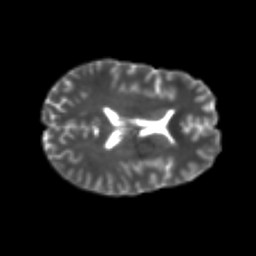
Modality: T2w
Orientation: axial
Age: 26
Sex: female
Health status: healthy
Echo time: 0.074 s